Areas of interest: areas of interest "Commercial service"
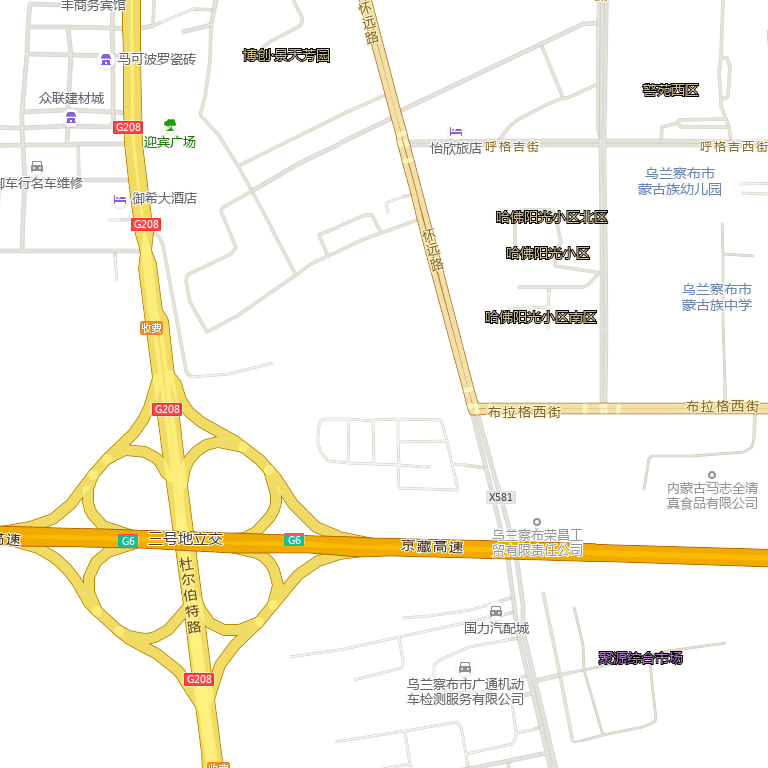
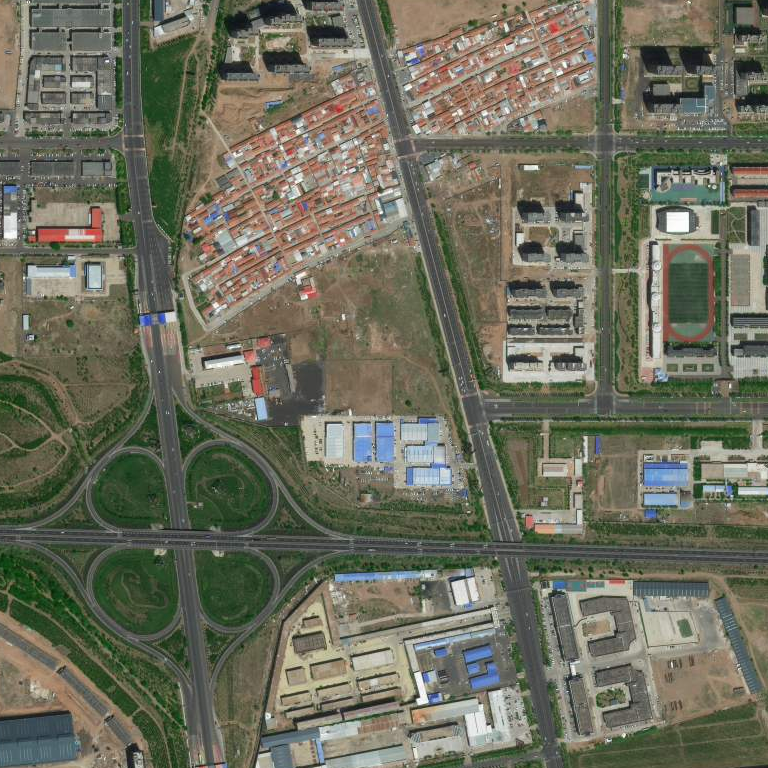